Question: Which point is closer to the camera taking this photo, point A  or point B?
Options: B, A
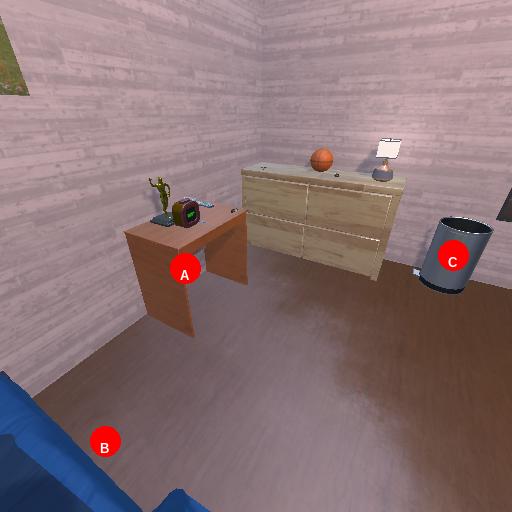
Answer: B